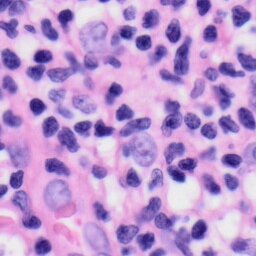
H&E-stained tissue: Skin